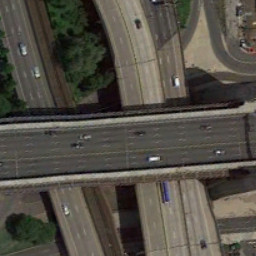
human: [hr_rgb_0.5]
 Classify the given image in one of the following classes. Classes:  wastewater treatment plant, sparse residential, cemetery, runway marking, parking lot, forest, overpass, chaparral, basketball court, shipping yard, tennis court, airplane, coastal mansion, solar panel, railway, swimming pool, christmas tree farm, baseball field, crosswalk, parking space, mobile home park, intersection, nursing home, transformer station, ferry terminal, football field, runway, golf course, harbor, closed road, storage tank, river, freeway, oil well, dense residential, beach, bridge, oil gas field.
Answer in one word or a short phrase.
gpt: overpass